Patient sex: F
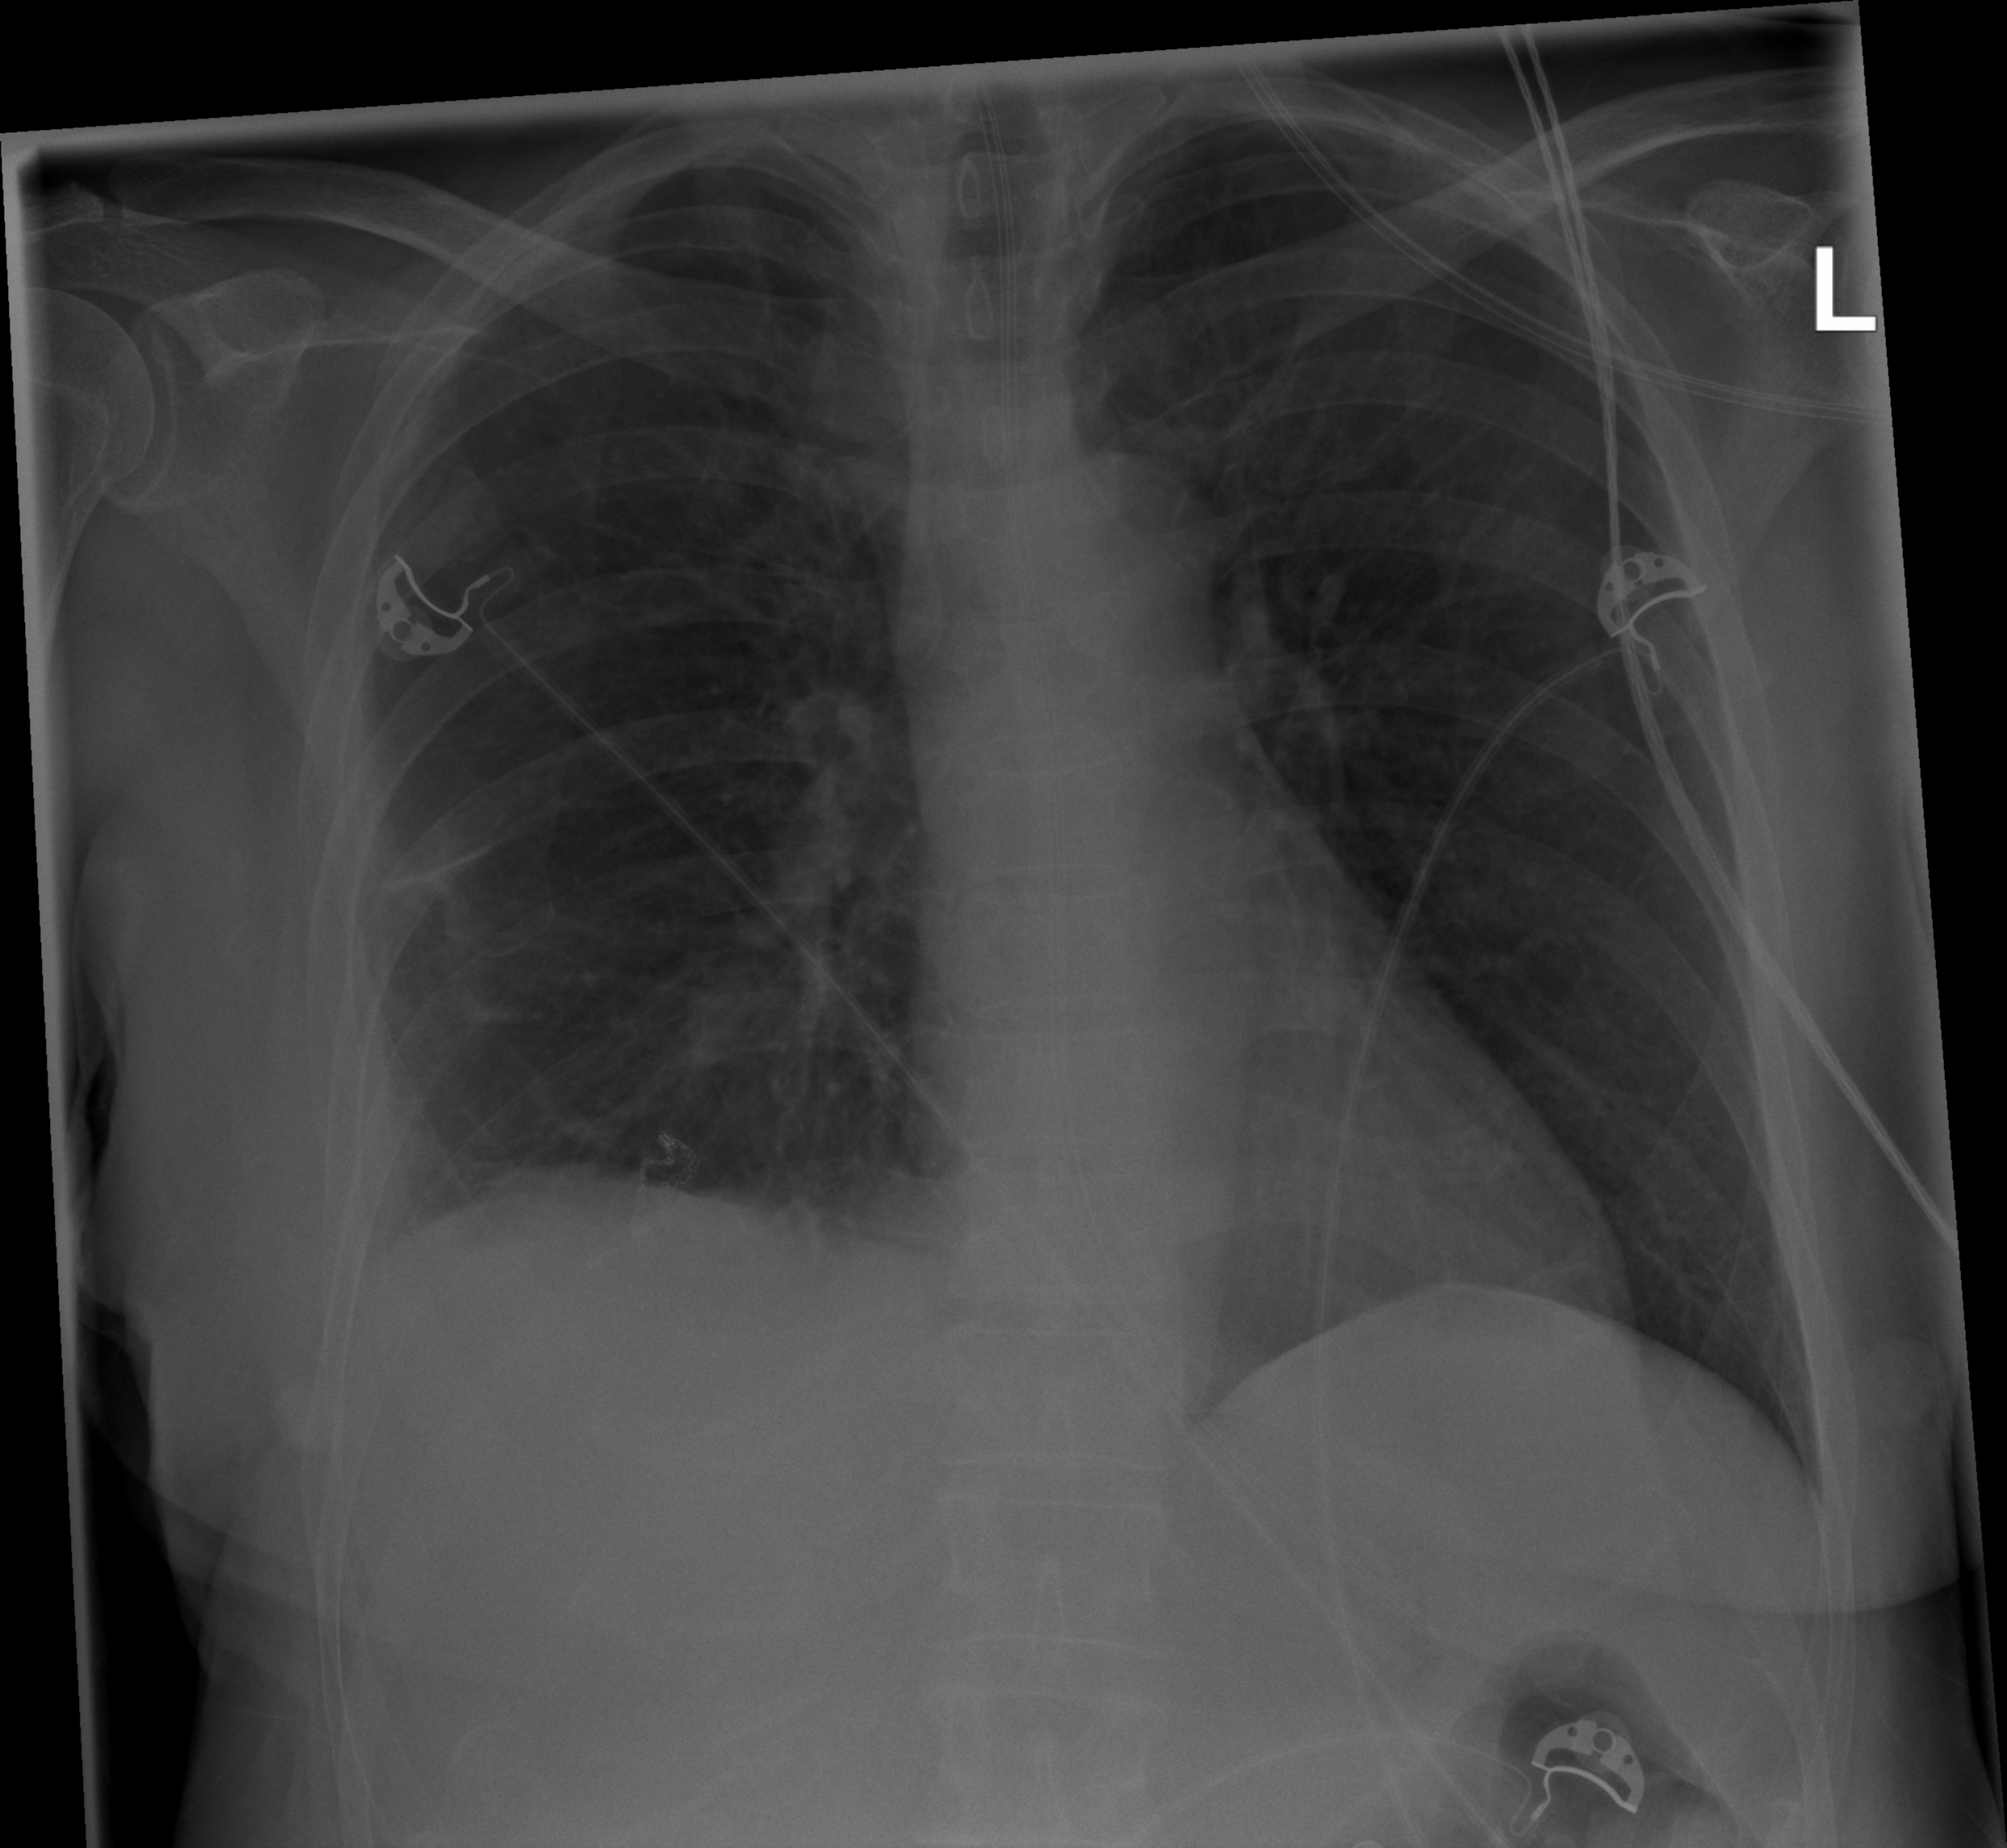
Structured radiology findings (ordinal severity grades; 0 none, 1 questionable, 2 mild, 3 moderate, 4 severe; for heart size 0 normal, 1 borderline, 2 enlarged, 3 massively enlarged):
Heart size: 0
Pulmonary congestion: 0
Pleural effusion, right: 1
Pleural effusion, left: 0
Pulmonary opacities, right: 0
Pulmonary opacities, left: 0
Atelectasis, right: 2
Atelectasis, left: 0